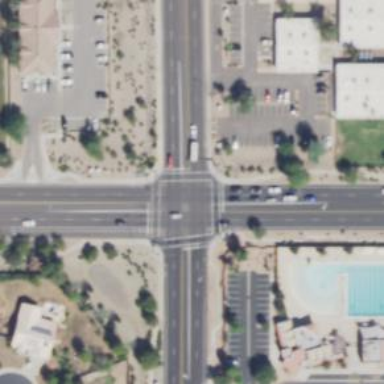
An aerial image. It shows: Marked road crossing.